Question: I have a pivot Item a with a colored background on the header,
'''
<Grid x:Name="LayoutRoot" Background="Transparent">
<Rectangle
VerticalAlignment="Top" HorizontalAlignment="Stretch"
Height="150" Fill="Red" />
<phone:Pivot >
<phone:Pivot.HeaderTemplate>
<DataTemplate>
<TextBlock Text="{Binding}" FontSize=" 25" />
</DataTemplate>
</phone:Pivot.HeaderTemplate>
<phone:PivotItem Header="item1">
<TextBlock Text="Test" />
</phone:PivotItem>
<phone:PivotItem Header="item2">
<Grid/>
</phone:PivotItem>
</phone:Pivot>
</Grid>
'''
The problem is that the TextBlock only appears on the Red Background but I would like that that red Backround only contains the Header Title.
How can I make the Textblock appear below the red Background?
EDIT :
Here is a picture to show my problem :

I would like this "Test" text to be below that red background, I would like that background to only cover my titles "element1" and "element2"
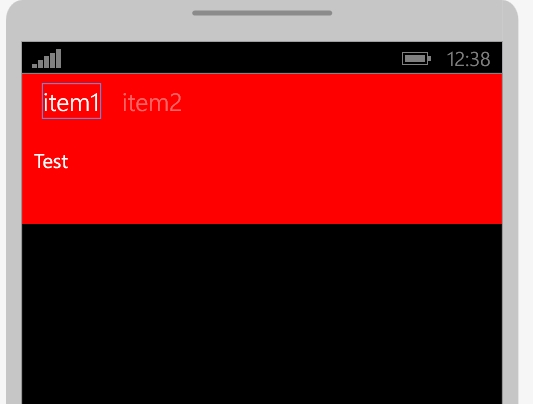
Answer: Try this.
'''
<Grid x:Name="LayoutRoot" Background="Transparent">
<Rectangle VerticalAlignment="Top" HorizontalAlignment="Stretch" Height="89" Fill="Red" />
<phone:Pivot >
<phone:Pivot.HeaderTemplate>
<DataTemplate>
<TextBlock Text="{Binding}" FontSize=" 25" />
</DataTemplate>
</phone:Pivot.HeaderTemplate>
<phone:PivotItem Header="item1" Margin="10,51,14,32">
<TextBlock Text="Hello World! &#10;This is a test for item1" Height="640" VerticalAlignment="Bottom" />
</phone:PivotItem>
<phone:PivotItem Header="item2" Margin="10,51,14,32">
<TextBlock Text="Hello World! &#10;This is another test for item2" Height="640" VerticalAlignment="Bottom" />
</phone:PivotItem>
</phone:Pivot>
</Grid>
'''
I have tested this.